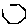
Label: hexagon